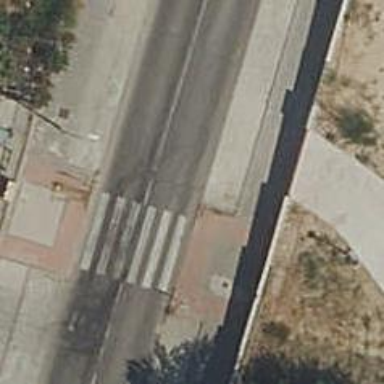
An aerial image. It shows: Pedestrian crossing with zebra markings on the footway.